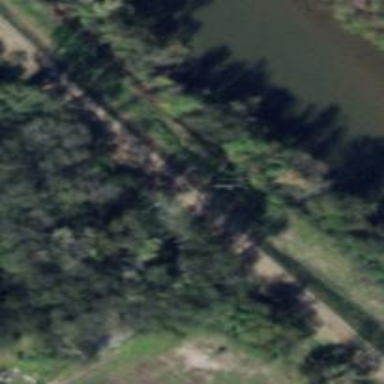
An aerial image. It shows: Abandoned railway.